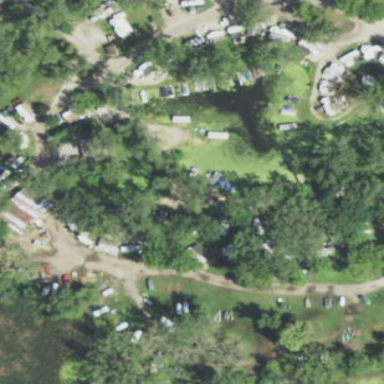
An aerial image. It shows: Caravan site for tourism.